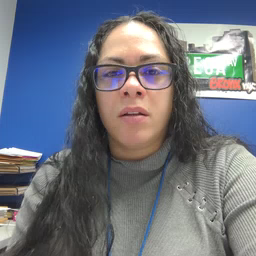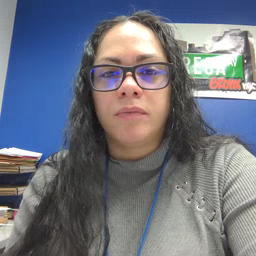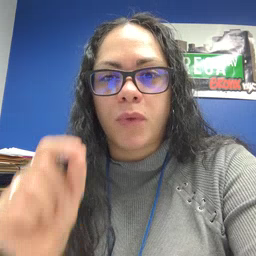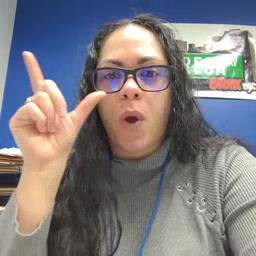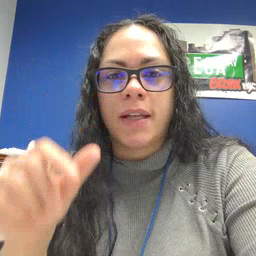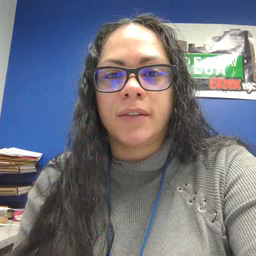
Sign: awake